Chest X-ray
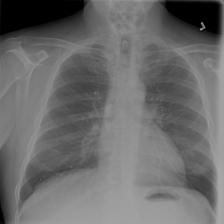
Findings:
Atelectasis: negative
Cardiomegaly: negative
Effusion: negative
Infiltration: negative
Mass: negative
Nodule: negative
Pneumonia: negative
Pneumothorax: negative
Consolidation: negative
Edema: negative
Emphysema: negative
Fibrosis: negative
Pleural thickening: negative
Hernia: negative